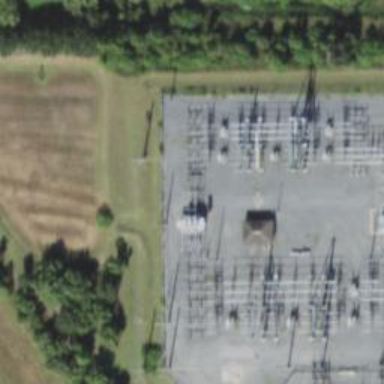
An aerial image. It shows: Power tower.